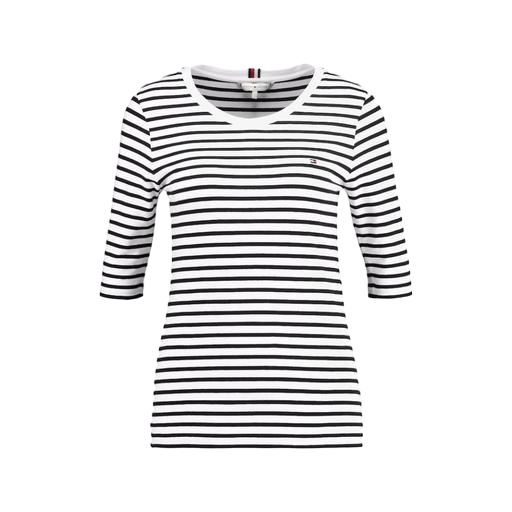
striped tight fitting tee, white stripe slim v neck tee, stripe t-shirt, white background